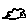
Label: cloud